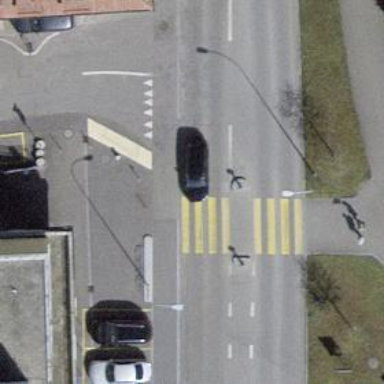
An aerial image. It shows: Marked zebra crossing with island in the middle.